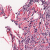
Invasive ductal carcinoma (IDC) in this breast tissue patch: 1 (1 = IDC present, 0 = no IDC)